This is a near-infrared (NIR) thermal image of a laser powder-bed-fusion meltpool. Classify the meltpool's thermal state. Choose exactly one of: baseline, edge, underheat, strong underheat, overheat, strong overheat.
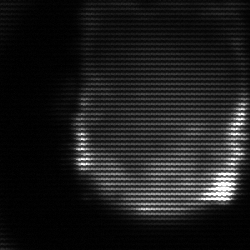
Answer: edge